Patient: sex M, age 42
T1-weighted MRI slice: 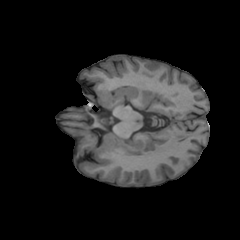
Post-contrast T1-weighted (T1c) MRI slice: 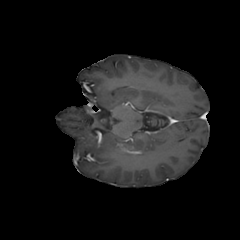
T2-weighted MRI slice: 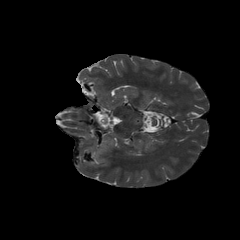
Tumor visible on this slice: no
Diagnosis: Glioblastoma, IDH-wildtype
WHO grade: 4